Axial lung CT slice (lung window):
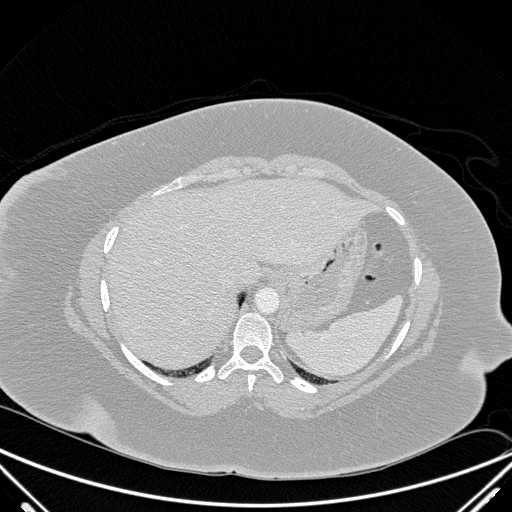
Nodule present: no